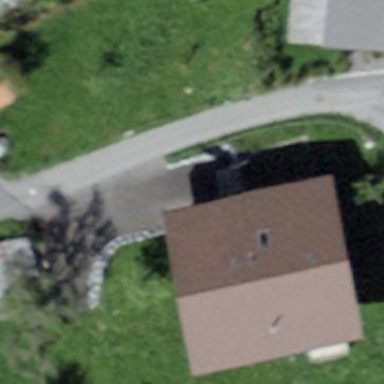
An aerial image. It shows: Residential building.